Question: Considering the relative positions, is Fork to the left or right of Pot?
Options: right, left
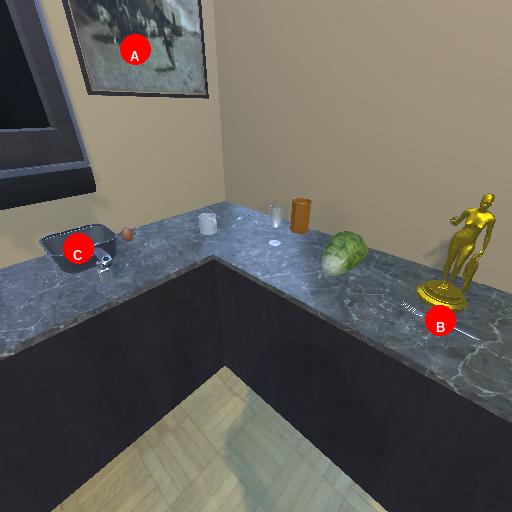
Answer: right